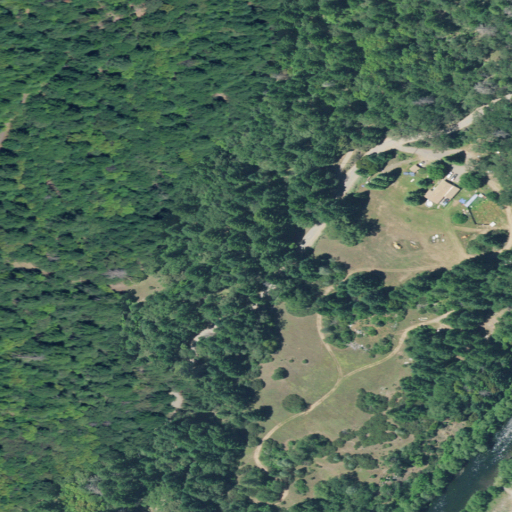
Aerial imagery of plain(s) in California named Lauder Flat containing evergreen forest, shrub, open development, deciduous forest, and mixed forest